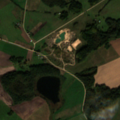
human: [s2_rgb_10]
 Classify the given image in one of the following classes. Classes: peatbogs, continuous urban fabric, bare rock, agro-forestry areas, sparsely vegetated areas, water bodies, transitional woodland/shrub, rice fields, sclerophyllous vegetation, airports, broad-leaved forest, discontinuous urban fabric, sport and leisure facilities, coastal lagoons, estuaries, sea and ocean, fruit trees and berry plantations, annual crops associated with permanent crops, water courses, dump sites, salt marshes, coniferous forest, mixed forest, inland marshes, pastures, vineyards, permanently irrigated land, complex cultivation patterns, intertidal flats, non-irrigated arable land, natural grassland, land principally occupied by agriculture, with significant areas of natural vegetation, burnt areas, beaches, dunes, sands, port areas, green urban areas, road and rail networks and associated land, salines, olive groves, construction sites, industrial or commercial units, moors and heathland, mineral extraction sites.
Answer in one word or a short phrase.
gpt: non-irrigated arable land, pastures, land principally occupied by agriculture, with significant areas of natural vegetation, broad-leaved forest